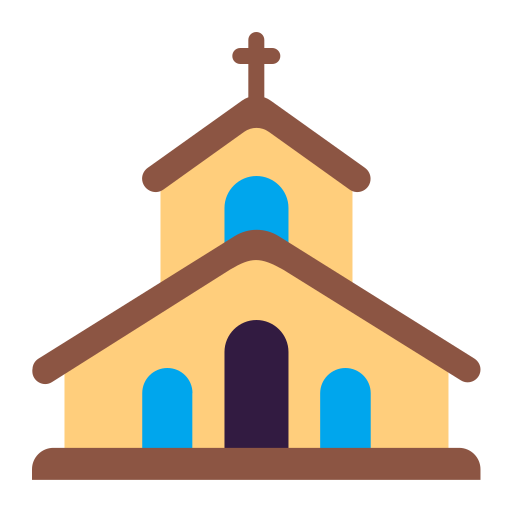
church flat